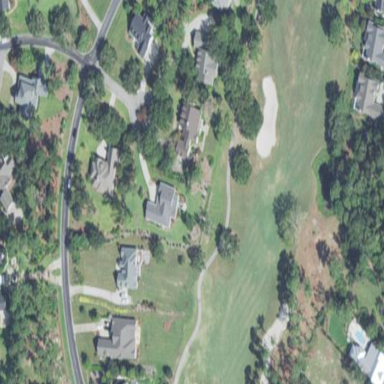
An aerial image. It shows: Grassy area designated as golf fairway.